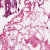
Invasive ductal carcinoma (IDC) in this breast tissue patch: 0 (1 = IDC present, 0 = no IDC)